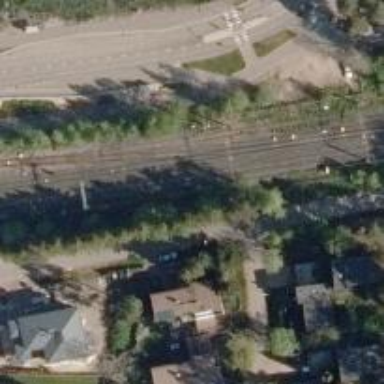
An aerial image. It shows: Railway signal.